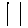
Label: line